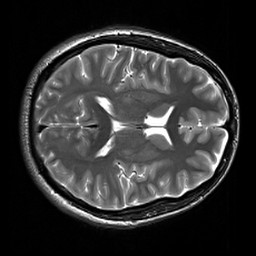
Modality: T2w
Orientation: axial
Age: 26
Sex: male
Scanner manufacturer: siemens
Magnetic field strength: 3 T
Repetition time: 7 s
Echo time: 0.09 s